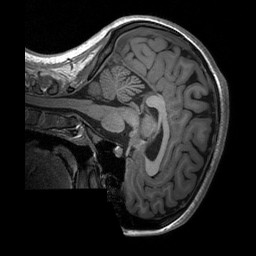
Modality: T1w
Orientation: sagittal
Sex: female
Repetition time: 1.95 s
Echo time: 0.026 s